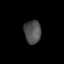
Tissue: lung
Cell type: Others
Senescence score: 0.2143
Nuclear area (px): 386
Mean DAPI intensity: 78.85